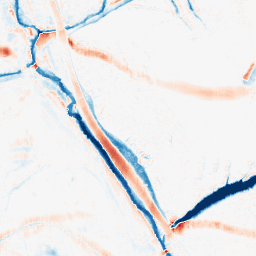
Category: morphological
Decomposition family: morphological_ellipse
Decomposition parameters: operation: average
width: 20
height: 10
Upsampling method: sinc_hamming
Upsampling parameters: scale: 2
kernel_size: 8
Upsampling scale: 2